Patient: sex F, age 69
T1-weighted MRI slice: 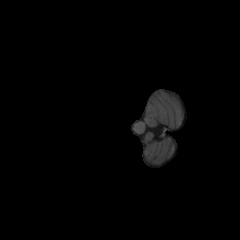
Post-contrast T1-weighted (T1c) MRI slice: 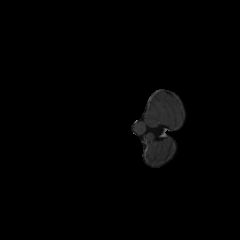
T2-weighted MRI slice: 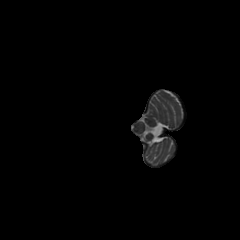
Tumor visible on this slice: no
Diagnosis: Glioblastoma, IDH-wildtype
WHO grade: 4